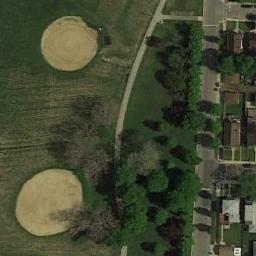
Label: baseball_diamond